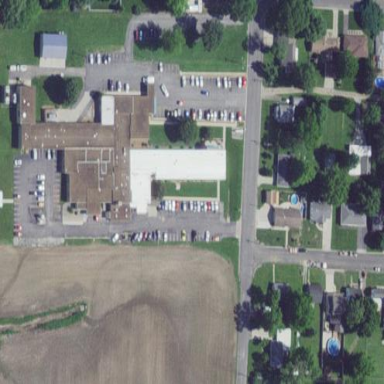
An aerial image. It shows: Healthcare facility identified as hospital.